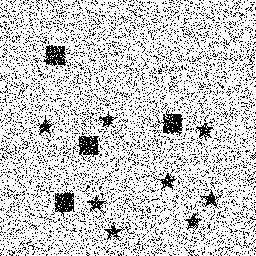
Squares: 4
Triangles: 0
Stars: 8
Total shapes: 12